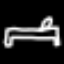
Label: bed